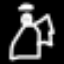
Label: angel